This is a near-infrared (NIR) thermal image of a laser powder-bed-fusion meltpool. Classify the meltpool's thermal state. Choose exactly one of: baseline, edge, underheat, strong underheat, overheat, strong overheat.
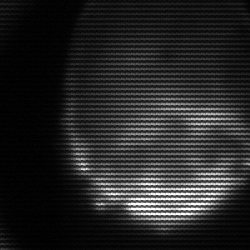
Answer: edge